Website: lowes
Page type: billing-address
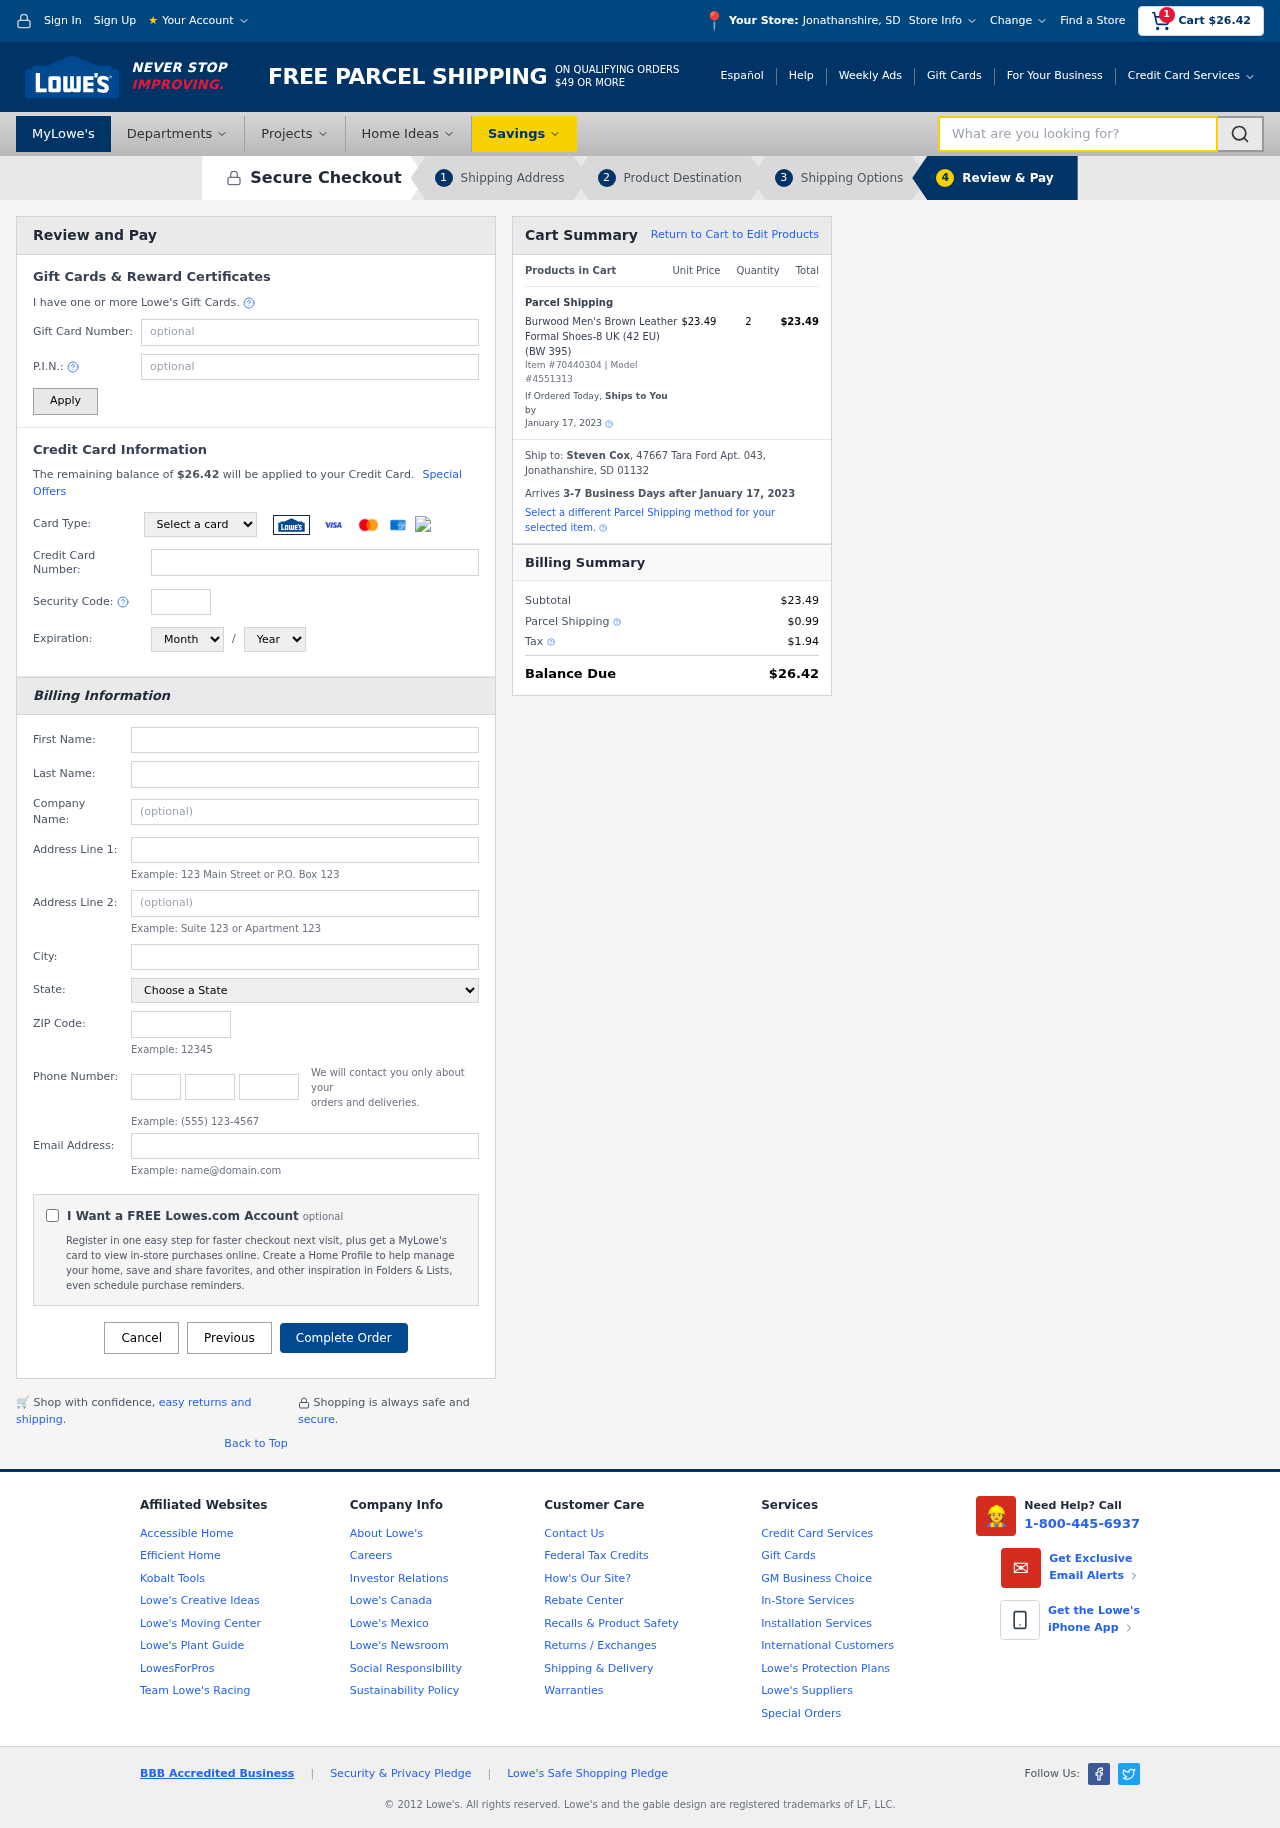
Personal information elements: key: PII_CARD_CVV
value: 246
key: PII_CARD_EXPIRY_MONTH
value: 12
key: PII_CARD_EXPIRY_YEAR
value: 30
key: PII_CARD_NUMBER
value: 4432 7363 3590 7811
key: PII_CARD_TYPE
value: Visa
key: PII_CITY
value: Jonathanshire
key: PII_CITY_STATE
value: Jonathanshire, SD
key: PII_EMAIL
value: scox@hotmail.com
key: PII_FIRSTNAME
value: Steven
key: PII_FULLNAME
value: Steven Cox
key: PII_LASTNAME
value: Cox
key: PII_PHONE_AREA
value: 629
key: PII_PHONE_PREFIX
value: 811
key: PII_PHONE_SUFFIX
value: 2594
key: PII_POSTCODE
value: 01132
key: PII_STATE
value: South Dakota
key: PII_STREET
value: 47667 Tara Ford Apt. 043
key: PII_CITY_STATE_ZIP
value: Jonathanshire, SD 01132
Product elements: key: PRODUCT1_NAME
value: Burwood Men's Brown Leather Formal Shoes-8 UK (42 EU) (BW 395)
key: PRODUCT1_PRICE
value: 23.49
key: PRODUCT1_QUANTITY
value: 2
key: PRODUCT_ITEM_NUMBER
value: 70440304
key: PRODUCT_MODEL_NUMBER
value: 4551313
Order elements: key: ORDER_SUBTOTAL
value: $26.42
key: ORDER_TOTAL
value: $26.42
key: ORDER_SHIPPING_DATE
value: January 17, 2023
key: ORDER_SUBTOTAL
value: $23.49
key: ORDER_DELIVERY_DATE
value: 3-7 Business Days after January 17, 2023
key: ORDER_SHIPPING_DATE2
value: January 17, 2023
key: ORDER_SUBTOTAL2
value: $23.49
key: ORDER_SHIPPING_COST
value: $0.99
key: ORDER_TAX
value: $1.94
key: ORDER_TOTAL2
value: $26.42
Search elements: key: HEADER_SEARCH
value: What are you looking for?